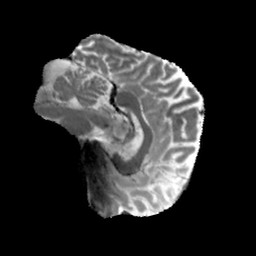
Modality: MD
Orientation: sagittal
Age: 30
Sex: male
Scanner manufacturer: siemens
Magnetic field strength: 6.98 T
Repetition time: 7.776 s
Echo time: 0.076 s